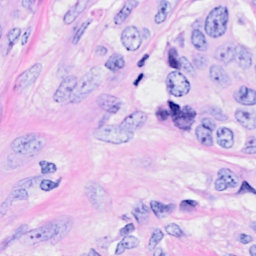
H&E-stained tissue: Breast